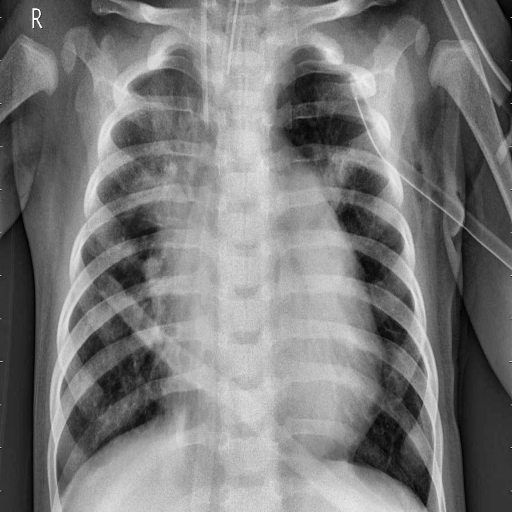
Finding: PNEUMONIA